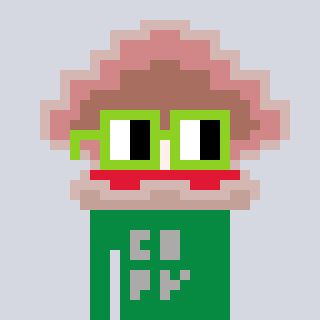
a pixel art character with square light green glasses, a oyster-shaped head and a green-colored body on a cool background